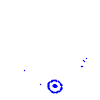
Particle: electron